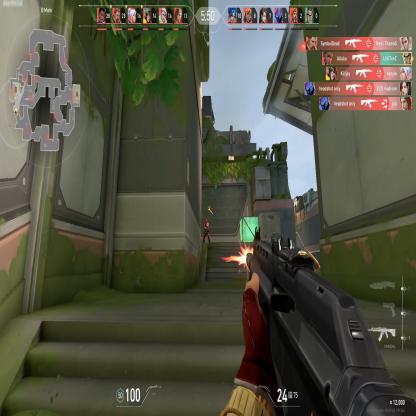
Label: enemy